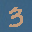
Label: 3